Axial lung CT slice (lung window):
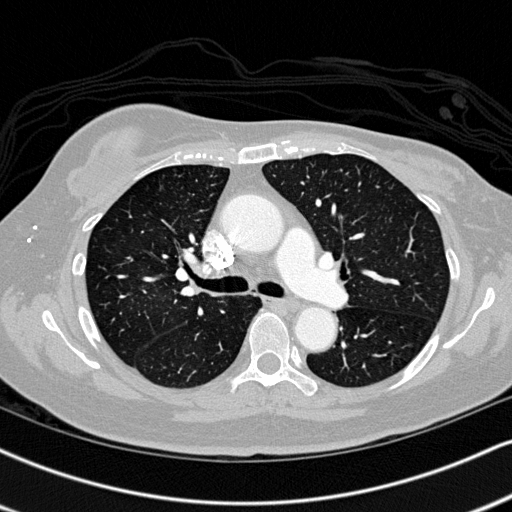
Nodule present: no